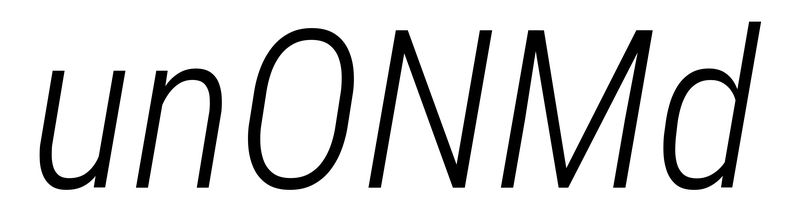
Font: Roboto-Italic_Condensed_Light_Italic